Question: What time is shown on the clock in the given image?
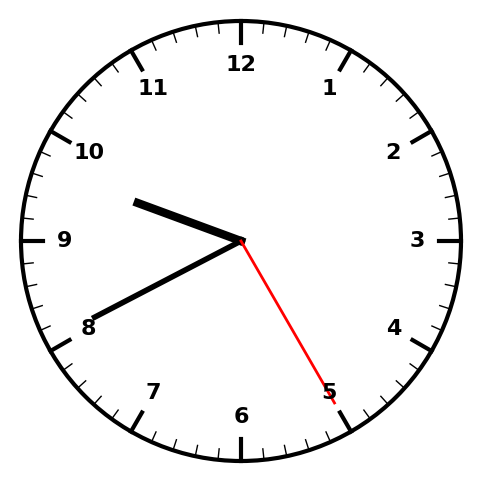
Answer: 09:40:25